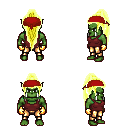
a pixel art fantasy rpg character, male body template, orc, green skin, maroon pirate shirt, gold greaves, gold extra-long topknot hairstyle, red bandana, gold gloves, four views (front, back, left, right), 2x2 character sprite sheet, small pixel art, hard edges, no anti-aliasing